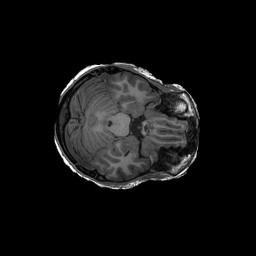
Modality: T1w
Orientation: axial
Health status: ill
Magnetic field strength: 3 T